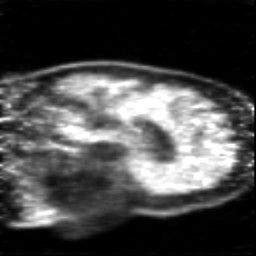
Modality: PET
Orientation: sagittal
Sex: male
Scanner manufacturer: siemens